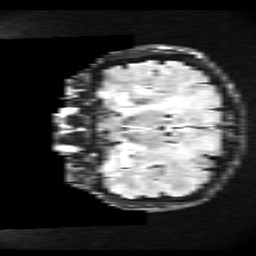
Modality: FLAIR
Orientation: coronal
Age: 46
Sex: female
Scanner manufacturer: ge
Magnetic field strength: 3 T
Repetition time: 11 s
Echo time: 0.1497 s